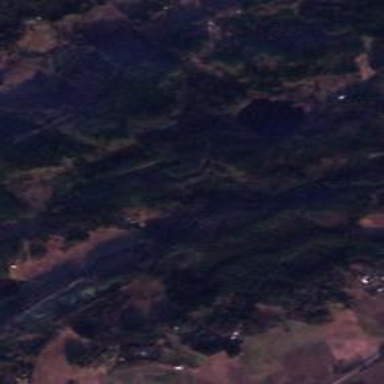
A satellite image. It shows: Forest area.